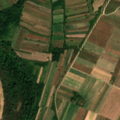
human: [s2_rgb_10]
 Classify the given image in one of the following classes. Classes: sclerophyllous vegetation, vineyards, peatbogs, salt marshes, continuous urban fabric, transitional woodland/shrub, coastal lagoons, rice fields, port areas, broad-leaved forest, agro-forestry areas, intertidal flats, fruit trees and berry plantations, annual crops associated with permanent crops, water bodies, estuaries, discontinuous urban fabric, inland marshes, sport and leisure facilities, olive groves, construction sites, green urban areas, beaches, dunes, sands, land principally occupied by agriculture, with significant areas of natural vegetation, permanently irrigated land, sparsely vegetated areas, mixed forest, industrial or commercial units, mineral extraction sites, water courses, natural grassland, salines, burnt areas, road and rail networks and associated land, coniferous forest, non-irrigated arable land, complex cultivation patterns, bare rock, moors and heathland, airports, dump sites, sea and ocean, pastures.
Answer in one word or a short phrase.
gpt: non-irrigated arable land, complex cultivation patterns, land principally occupied by agriculture, with significant areas of natural vegetation, broad-leaved forest